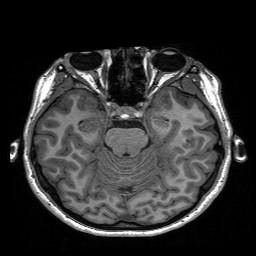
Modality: T1w
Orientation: coronal
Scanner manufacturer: siemens
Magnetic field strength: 3 T
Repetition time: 2.3 s
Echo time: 0.00197 s